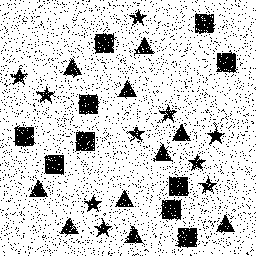
Squares: 10
Triangles: 10
Stars: 10
Total shapes: 30